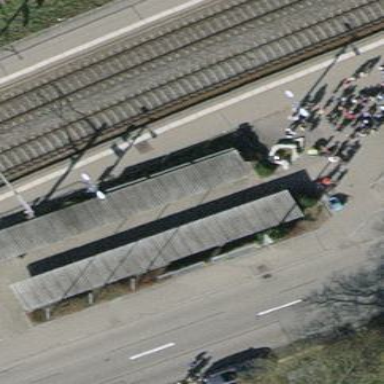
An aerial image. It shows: Bicycle parking area on roof with wall loops for securing bicycles.